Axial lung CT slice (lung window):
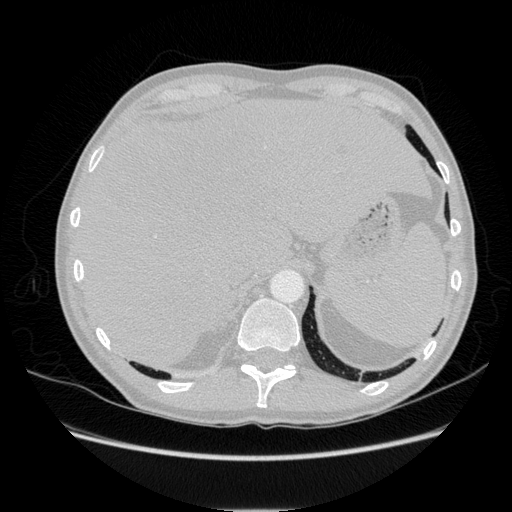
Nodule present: no